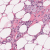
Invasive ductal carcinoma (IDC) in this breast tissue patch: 0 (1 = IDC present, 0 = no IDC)